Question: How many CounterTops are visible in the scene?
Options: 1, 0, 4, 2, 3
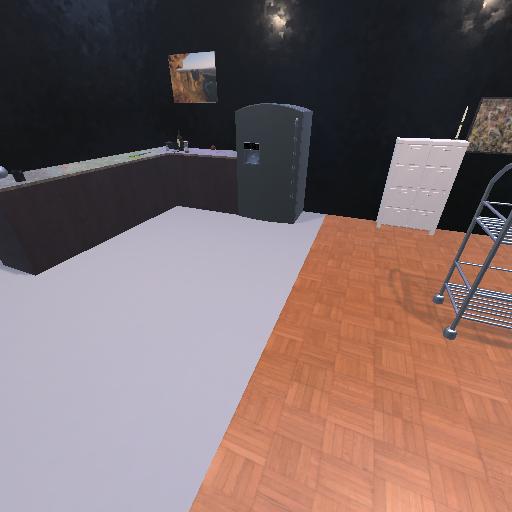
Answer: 1